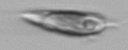
Label: Prorocentrum_triestinum